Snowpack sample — Loveland Pass, Silver Plume, Colorado, USA (2/11/26, 12:00 PM MST)
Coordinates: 39.663, -105.886
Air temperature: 35 °F
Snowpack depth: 82 cm
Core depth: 20 cm
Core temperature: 17.6 °F
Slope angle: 13°, slope face: 12°
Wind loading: high
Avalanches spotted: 1
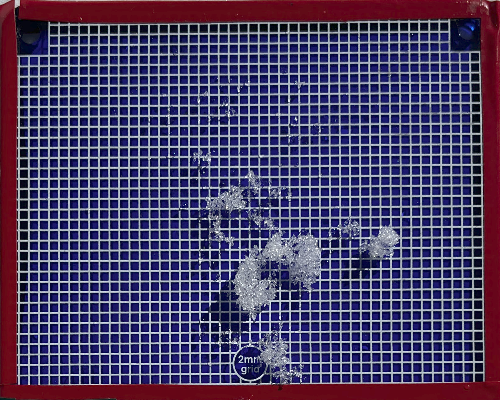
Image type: profile
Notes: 1 small avalanche spotted on the north side of the bowl, lots of wind loading